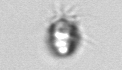
Label: Balanion